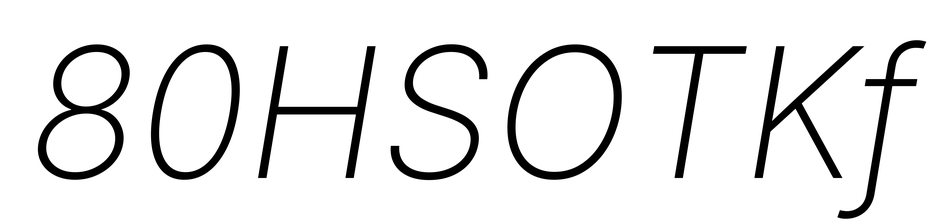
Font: Inter-Italic_ExtraLight_Italic